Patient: sex M, age 57
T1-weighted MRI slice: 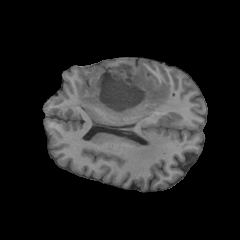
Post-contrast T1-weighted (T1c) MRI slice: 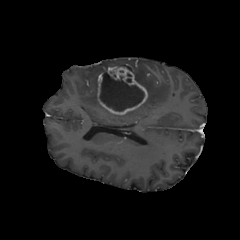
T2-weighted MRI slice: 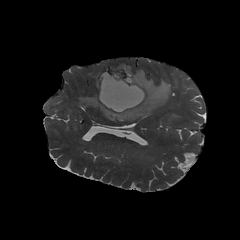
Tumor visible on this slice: yes
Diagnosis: Glioblastoma, IDH-wildtype
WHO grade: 4